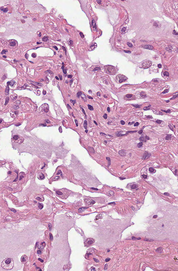
Tumor epithelial tissue: no
Tumor-associated stroma tissue: no
Normal tissue: yes